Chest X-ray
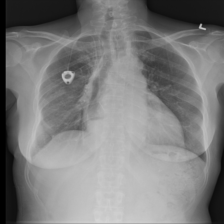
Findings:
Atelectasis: negative
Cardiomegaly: negative
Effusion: negative
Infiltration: negative
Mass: negative
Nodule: negative
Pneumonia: negative
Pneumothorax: negative
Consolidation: negative
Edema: negative
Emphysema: negative
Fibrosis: negative
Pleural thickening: negative
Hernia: negative